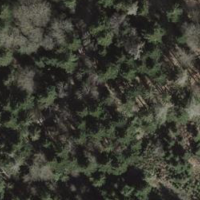
EUNIS habitat code: 44
Species observed at this site:
Hedera helix